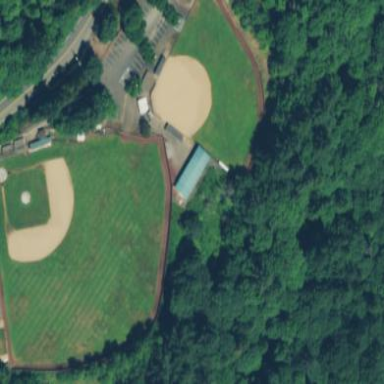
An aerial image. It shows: Sports centre dedicated to baseball and softball activities.